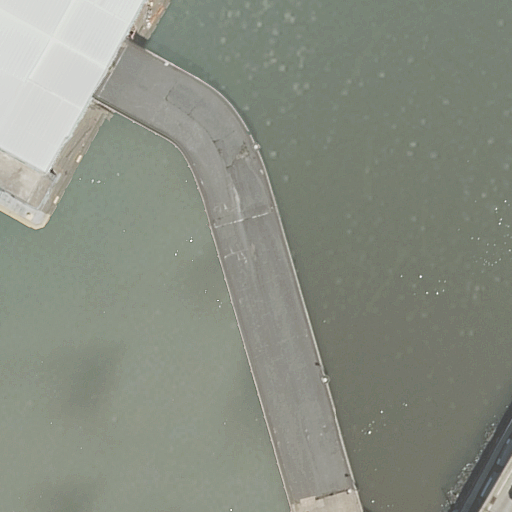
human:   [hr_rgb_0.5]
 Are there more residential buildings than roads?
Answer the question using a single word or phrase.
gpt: no

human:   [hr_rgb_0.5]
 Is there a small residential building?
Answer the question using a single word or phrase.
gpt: no

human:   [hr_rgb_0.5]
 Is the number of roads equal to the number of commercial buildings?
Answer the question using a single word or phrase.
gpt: no

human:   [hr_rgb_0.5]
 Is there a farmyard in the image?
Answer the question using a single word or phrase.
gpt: no

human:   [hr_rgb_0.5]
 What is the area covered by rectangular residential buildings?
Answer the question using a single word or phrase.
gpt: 735m2

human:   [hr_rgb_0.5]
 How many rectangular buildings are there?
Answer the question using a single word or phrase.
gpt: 1

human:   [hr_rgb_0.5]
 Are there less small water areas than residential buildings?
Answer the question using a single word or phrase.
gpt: yes

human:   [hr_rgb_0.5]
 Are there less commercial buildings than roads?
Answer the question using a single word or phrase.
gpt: yes

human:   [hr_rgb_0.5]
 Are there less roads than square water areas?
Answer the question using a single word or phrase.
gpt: no

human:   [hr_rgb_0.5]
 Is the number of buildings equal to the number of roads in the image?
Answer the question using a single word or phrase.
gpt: no

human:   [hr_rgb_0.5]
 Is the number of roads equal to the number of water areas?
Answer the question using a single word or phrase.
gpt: no

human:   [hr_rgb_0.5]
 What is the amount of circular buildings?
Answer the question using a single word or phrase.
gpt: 0

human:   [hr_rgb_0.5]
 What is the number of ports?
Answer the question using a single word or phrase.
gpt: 0

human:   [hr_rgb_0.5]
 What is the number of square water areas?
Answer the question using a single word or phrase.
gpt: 0

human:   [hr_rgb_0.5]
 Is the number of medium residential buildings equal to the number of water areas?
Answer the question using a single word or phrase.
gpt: no

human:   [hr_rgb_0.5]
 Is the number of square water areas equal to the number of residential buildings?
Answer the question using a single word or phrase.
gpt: no

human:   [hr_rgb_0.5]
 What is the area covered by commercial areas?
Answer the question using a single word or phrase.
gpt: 0m2

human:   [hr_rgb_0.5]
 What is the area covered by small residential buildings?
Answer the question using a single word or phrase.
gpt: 0m2

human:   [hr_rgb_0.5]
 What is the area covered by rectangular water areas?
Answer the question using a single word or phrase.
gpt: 10333m2

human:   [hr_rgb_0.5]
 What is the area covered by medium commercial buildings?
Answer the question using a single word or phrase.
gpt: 0m2

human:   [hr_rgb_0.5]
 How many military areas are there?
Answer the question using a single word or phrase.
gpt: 0

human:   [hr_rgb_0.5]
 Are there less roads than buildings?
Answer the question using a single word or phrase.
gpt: no

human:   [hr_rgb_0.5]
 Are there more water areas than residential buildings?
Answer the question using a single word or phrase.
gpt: no

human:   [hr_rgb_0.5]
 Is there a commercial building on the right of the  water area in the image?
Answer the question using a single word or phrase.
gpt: no

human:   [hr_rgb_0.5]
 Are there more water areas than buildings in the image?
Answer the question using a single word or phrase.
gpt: no

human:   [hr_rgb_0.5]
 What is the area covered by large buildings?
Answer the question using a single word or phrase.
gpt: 735m2

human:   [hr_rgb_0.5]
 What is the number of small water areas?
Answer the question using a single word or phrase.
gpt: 0

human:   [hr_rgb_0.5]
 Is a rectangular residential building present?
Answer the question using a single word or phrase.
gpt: yes

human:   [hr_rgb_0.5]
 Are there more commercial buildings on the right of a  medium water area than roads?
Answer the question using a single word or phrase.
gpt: no

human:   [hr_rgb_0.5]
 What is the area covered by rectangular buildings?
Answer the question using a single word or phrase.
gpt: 735m2

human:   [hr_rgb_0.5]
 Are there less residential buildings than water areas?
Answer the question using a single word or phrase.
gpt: no

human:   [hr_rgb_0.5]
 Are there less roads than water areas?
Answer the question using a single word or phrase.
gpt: no

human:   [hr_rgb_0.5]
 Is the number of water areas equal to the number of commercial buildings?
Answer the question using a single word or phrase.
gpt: no

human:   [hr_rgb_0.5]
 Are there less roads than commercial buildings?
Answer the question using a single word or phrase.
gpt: no

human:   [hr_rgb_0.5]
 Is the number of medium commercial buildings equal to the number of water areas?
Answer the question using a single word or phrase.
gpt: no

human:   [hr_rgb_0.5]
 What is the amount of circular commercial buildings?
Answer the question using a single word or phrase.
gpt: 0